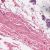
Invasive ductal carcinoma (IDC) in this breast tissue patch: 0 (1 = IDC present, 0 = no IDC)